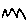
Label: zigzag